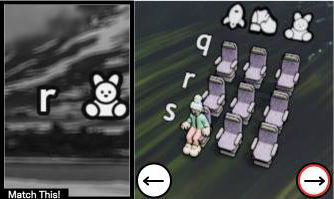
Task: seats
Answer: no